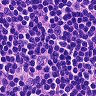
Metastatic tissue present: no